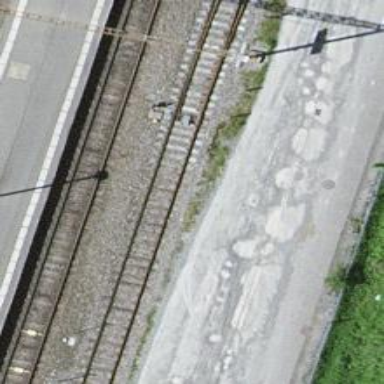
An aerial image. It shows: Railway switch.